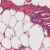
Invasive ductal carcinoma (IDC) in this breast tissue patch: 0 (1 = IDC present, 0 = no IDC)